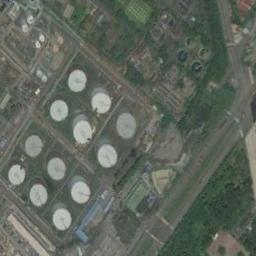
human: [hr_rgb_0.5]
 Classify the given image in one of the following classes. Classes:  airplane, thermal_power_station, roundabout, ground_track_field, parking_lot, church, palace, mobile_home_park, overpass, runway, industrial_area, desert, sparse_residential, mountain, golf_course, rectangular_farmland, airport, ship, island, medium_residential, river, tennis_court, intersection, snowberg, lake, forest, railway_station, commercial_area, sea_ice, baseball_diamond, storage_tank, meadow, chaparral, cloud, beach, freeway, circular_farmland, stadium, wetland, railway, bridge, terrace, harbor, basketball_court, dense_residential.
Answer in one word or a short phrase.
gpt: storage_tank